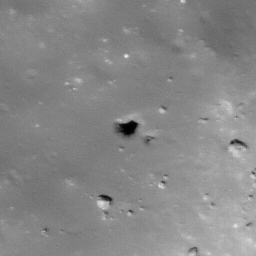
Pit: Jackson 5
Host crater: Jackson
Host type: impact_melt
Lunar coordinates: latitude 22.306, longitude 197.085